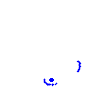
Particle: electron